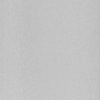
Label: dusty